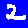
Digit: 2